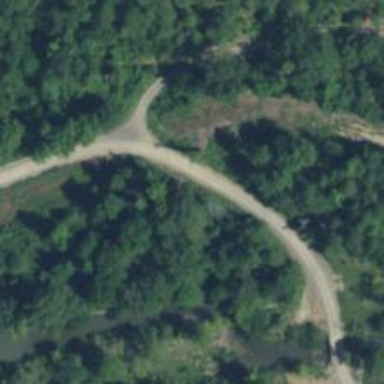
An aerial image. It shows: Unclassified road.